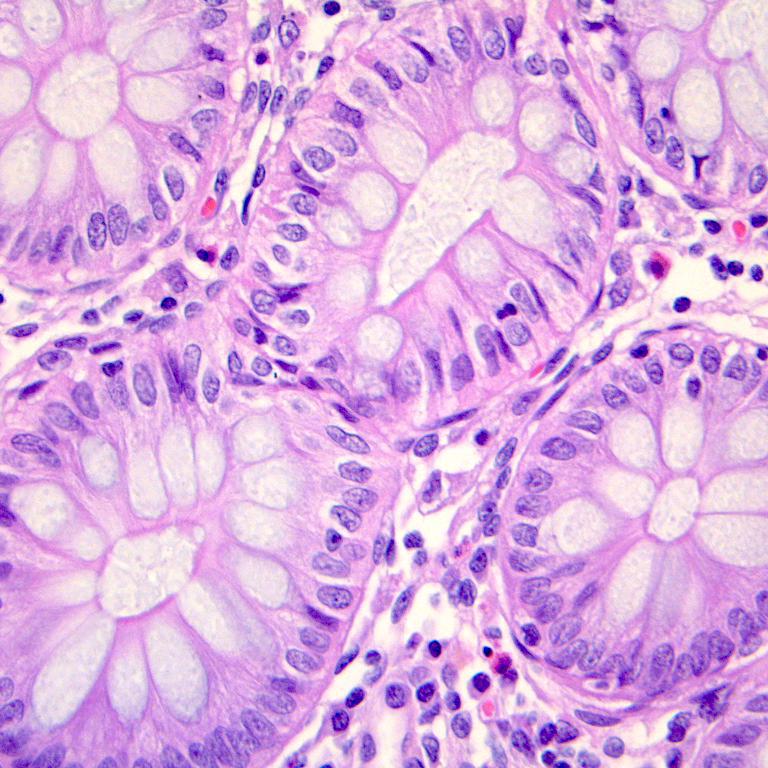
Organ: colon
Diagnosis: benign